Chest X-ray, AP view. Patient: 52 years old, sex F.
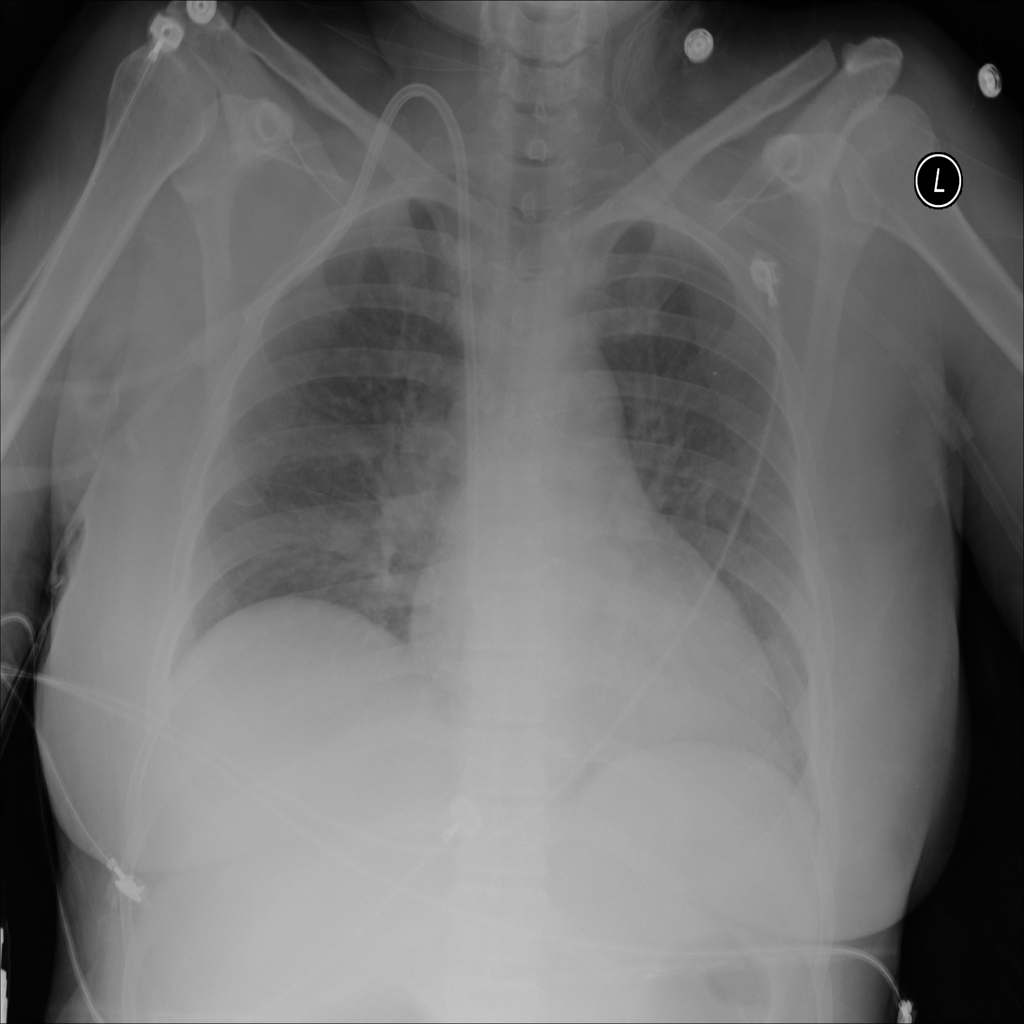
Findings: No Finding